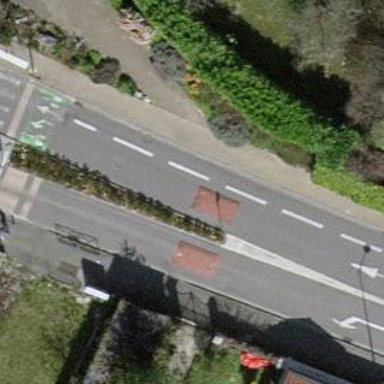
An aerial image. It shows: Traffic cushion.